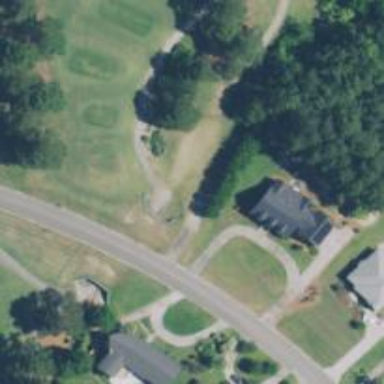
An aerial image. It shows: Path designated for golf carts.